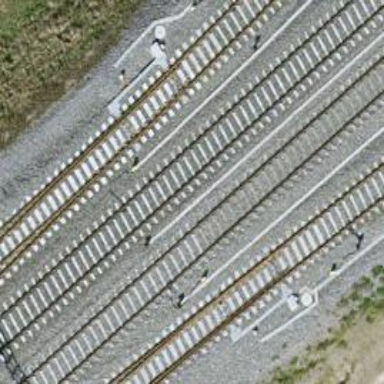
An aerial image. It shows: Railway signal.